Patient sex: M
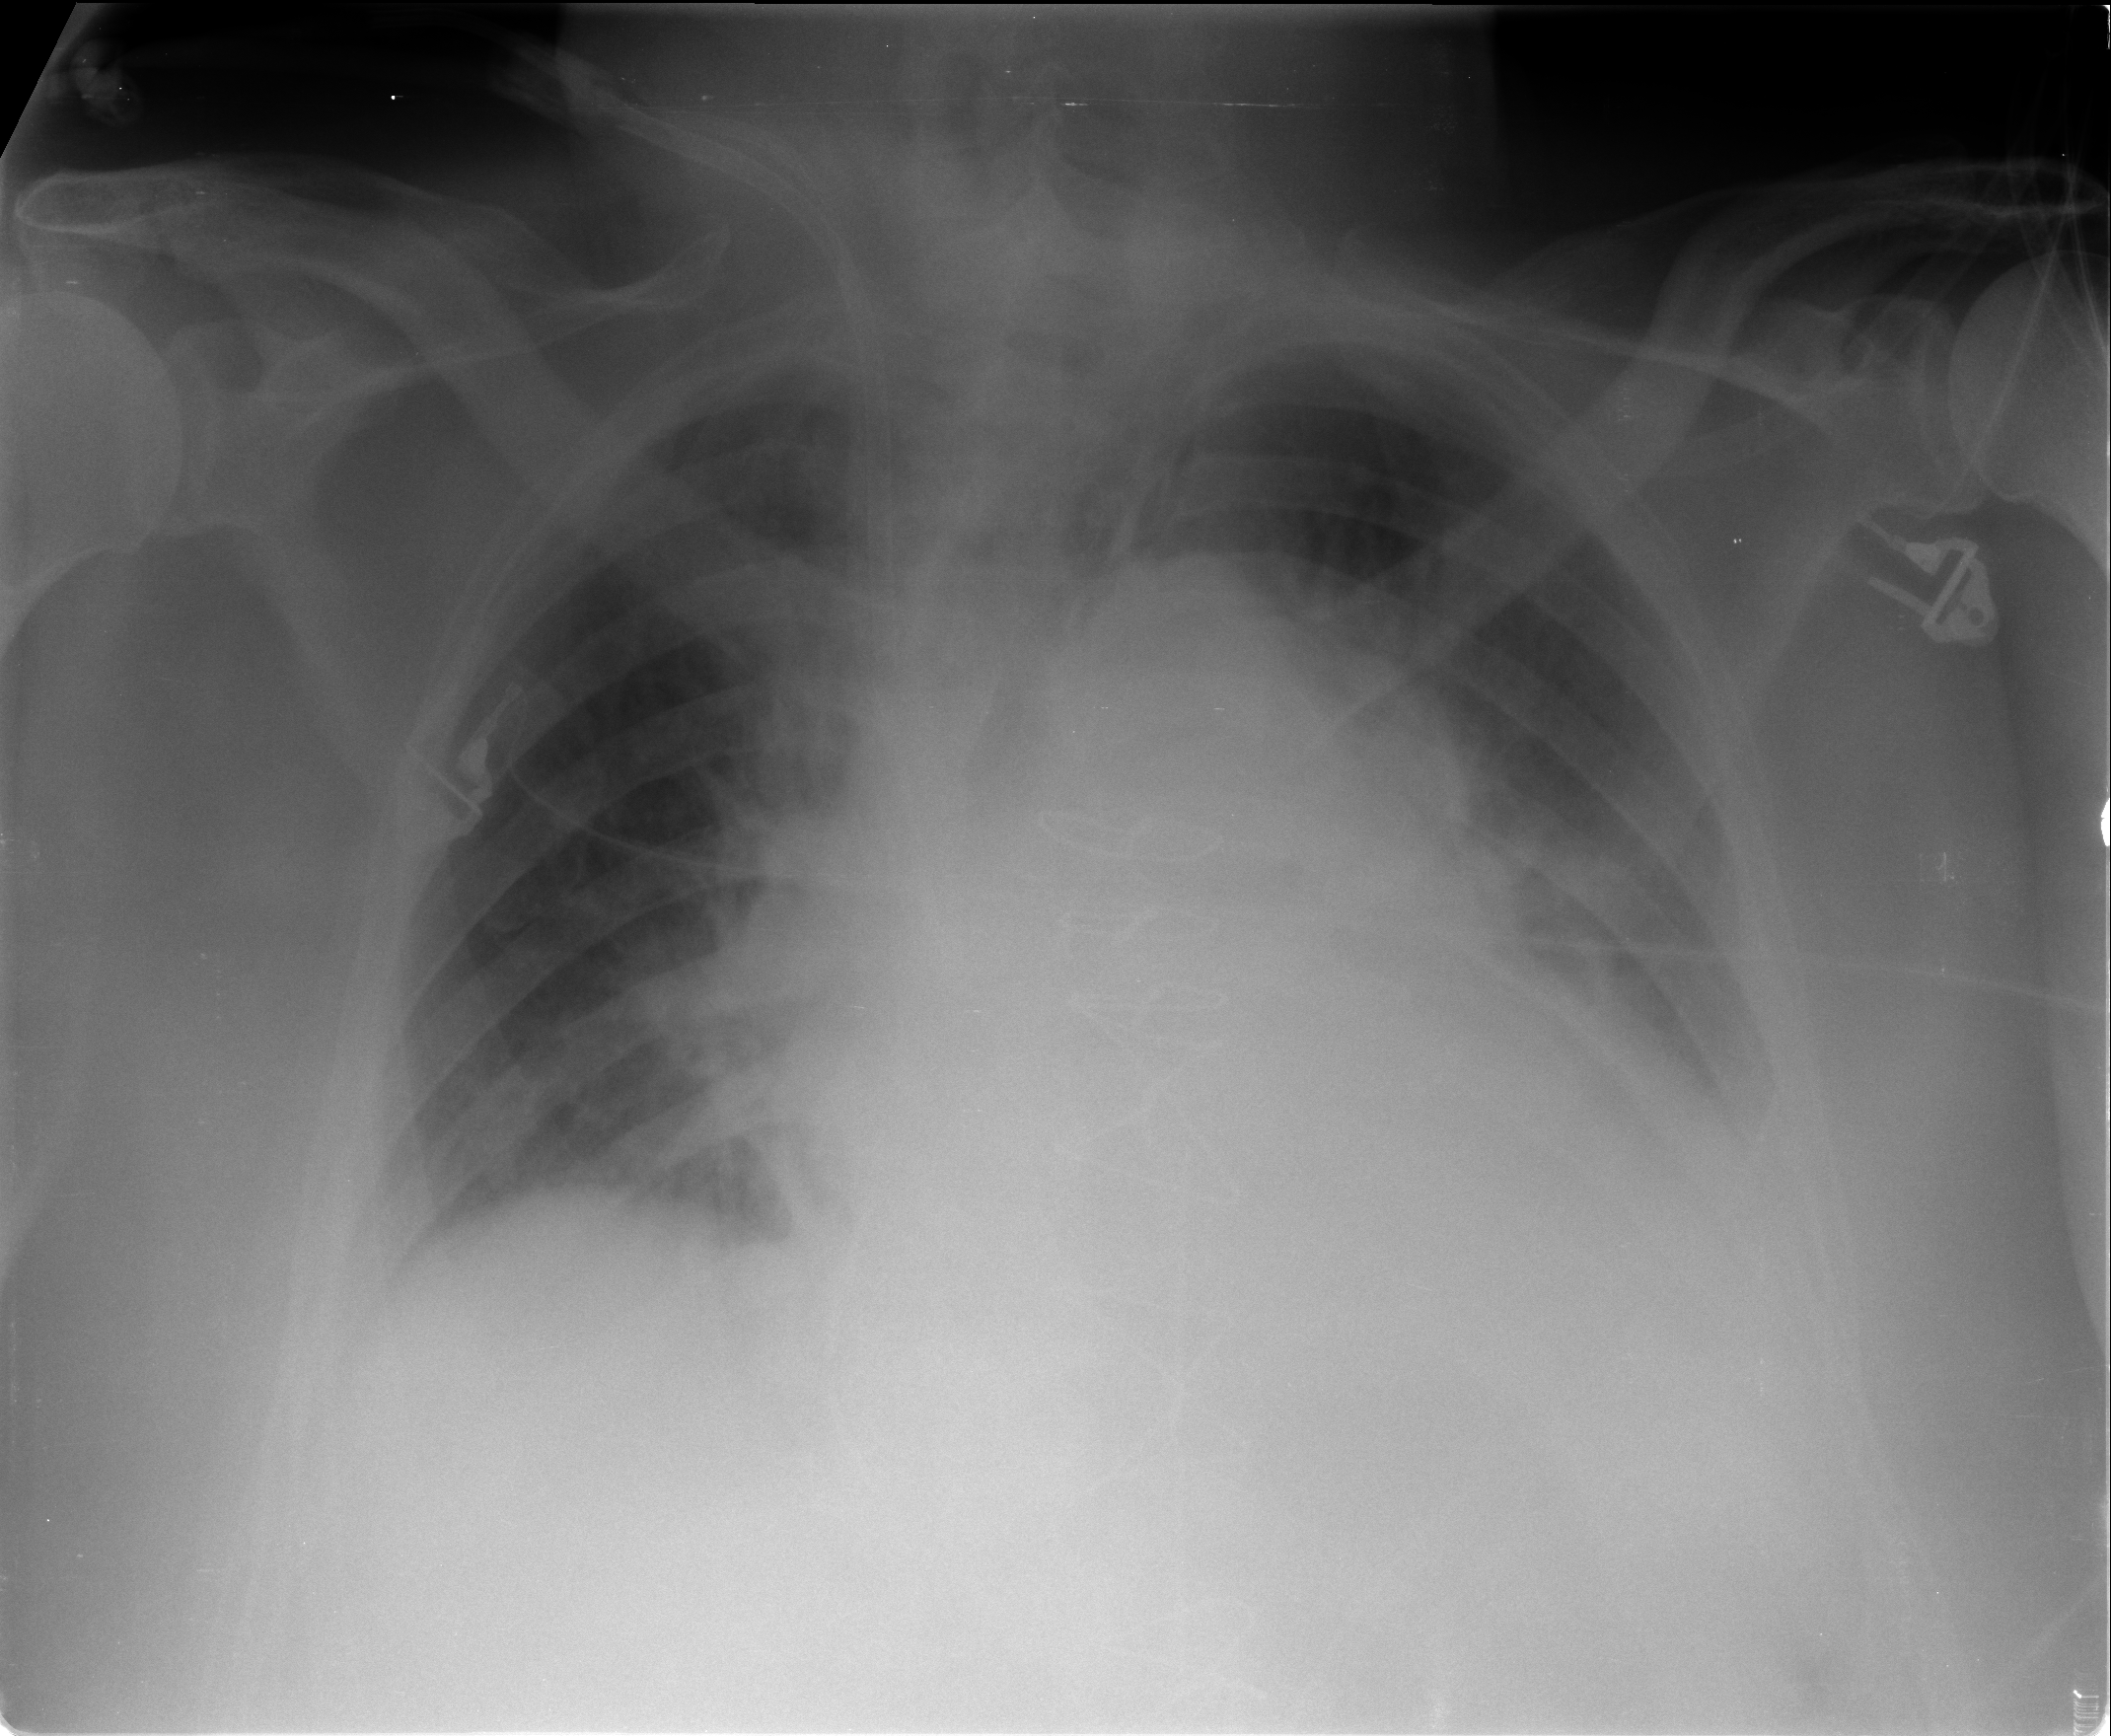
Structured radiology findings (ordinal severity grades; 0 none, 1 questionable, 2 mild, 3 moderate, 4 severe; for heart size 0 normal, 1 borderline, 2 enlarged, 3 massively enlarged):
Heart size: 2
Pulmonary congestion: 3
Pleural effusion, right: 0
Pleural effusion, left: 1
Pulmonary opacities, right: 0
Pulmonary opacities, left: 0
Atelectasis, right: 1
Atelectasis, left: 3